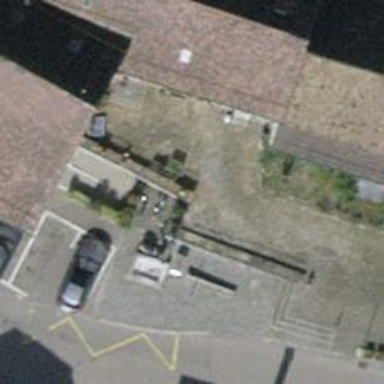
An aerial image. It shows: Toilets are available here.